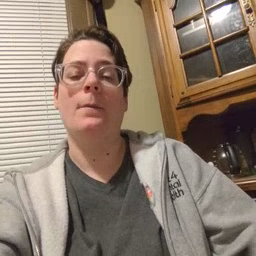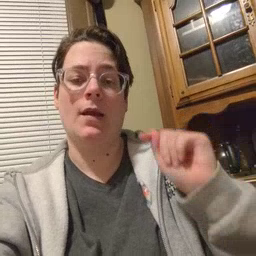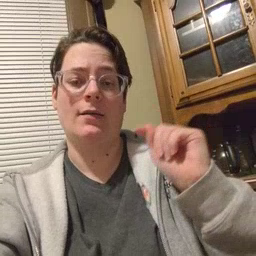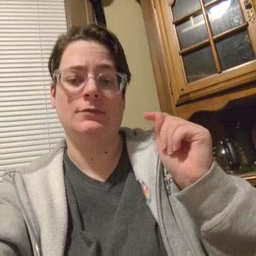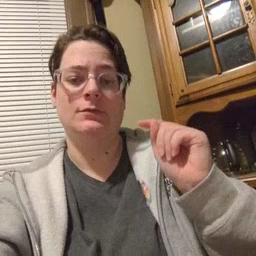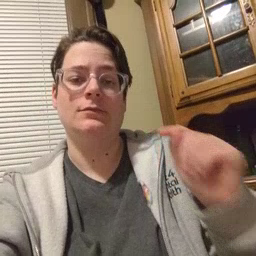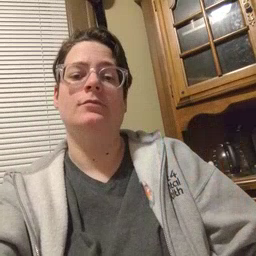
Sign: potty